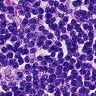
Metastatic tissue present: no